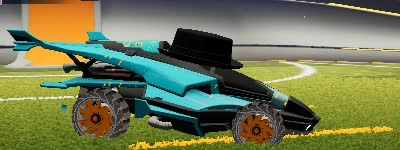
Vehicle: aftershock